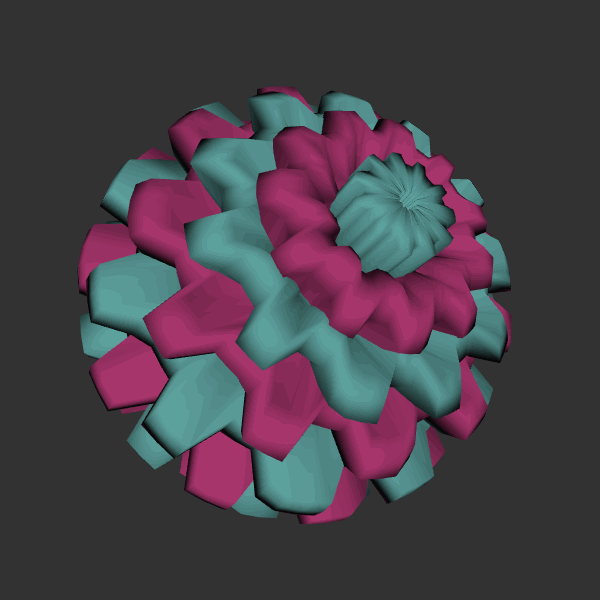
Background: dark